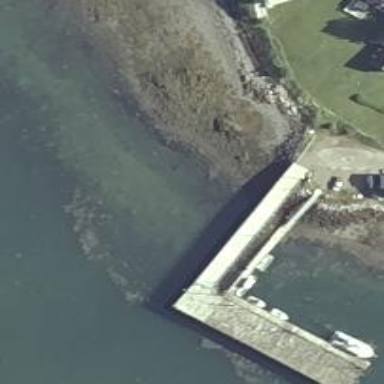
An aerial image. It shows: Pier with mooring facilities.